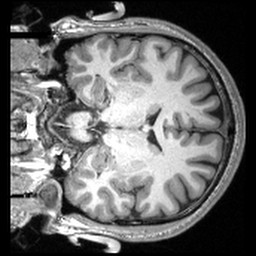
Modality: T1w
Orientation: coronal
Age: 31
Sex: male